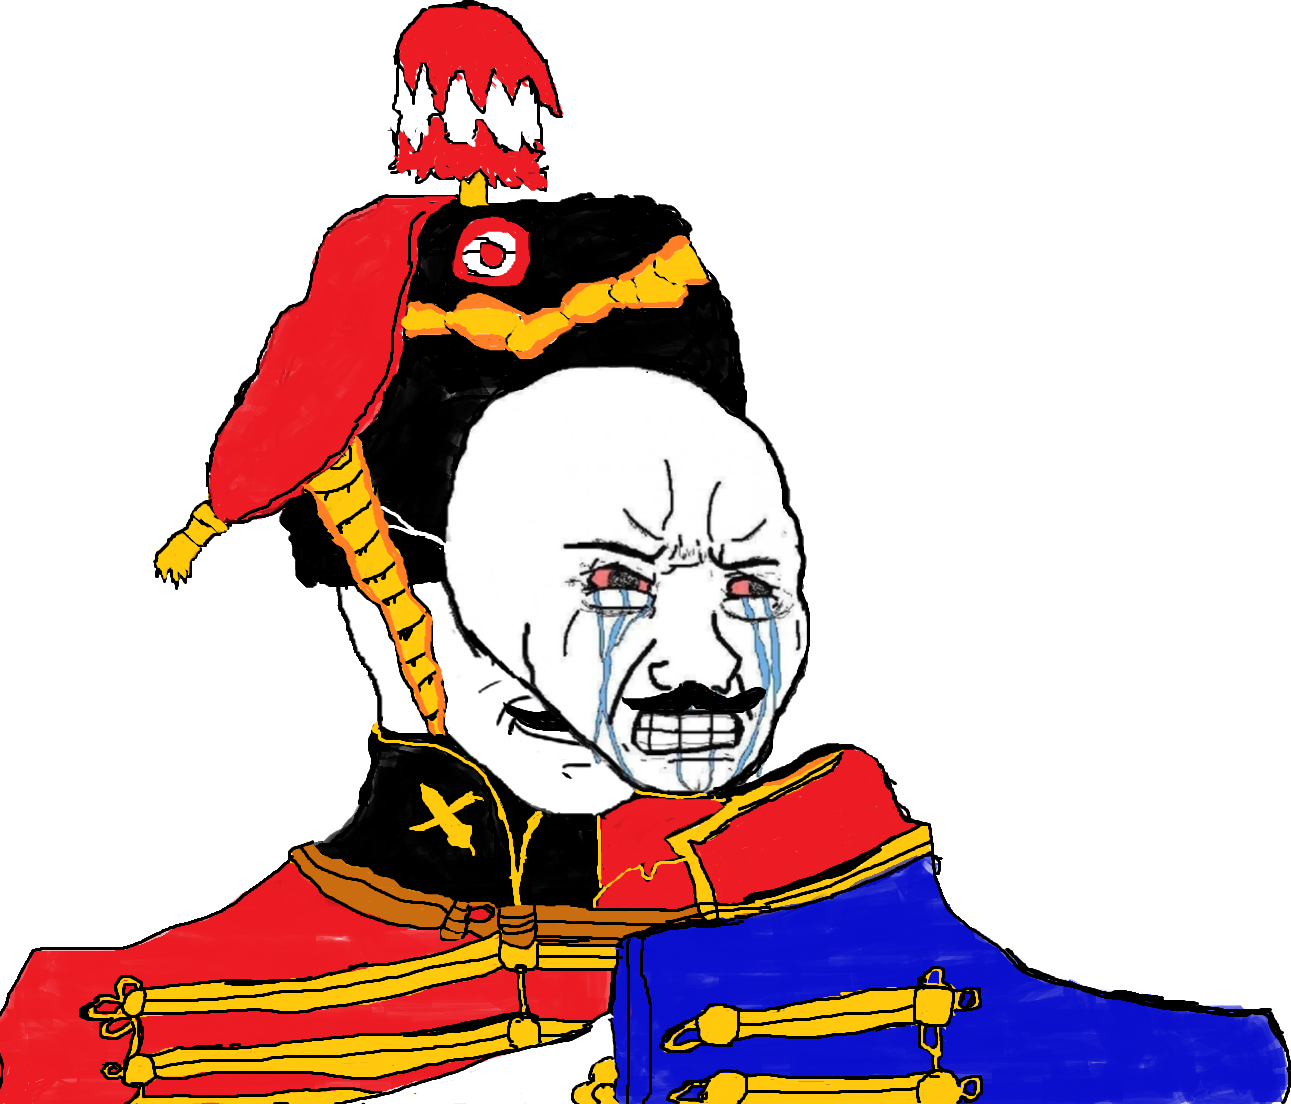
Label: 5_Crying_Wojak